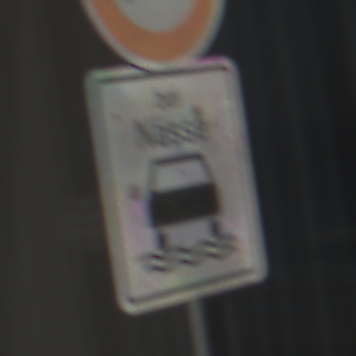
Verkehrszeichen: BeiNaesse
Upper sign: Geschwindigkeit70
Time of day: MorningAfternoon
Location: Outdoor (Urban)
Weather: Clear
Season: NotSpecified
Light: Natural